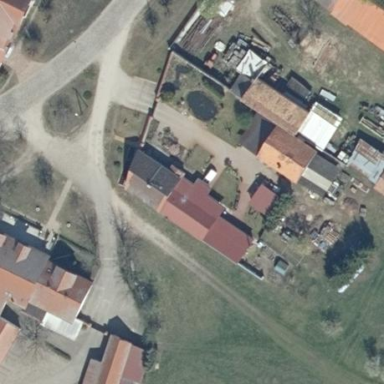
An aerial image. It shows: Gabled roof house.